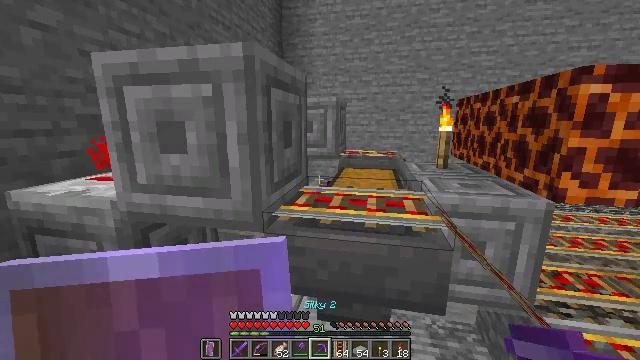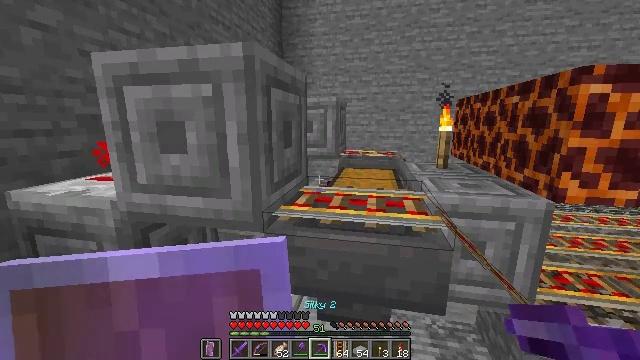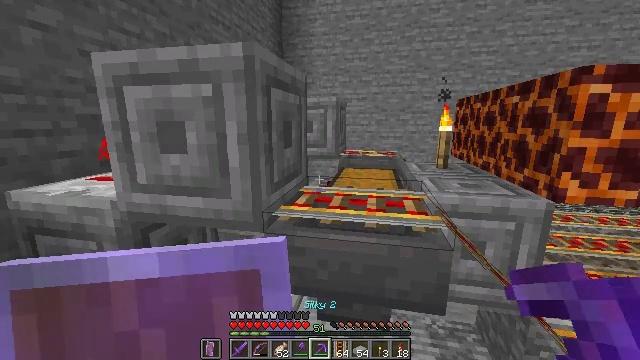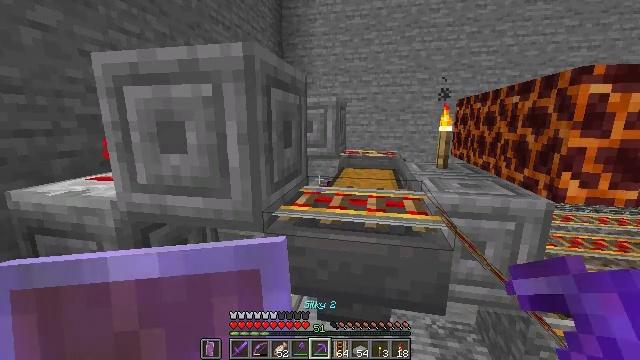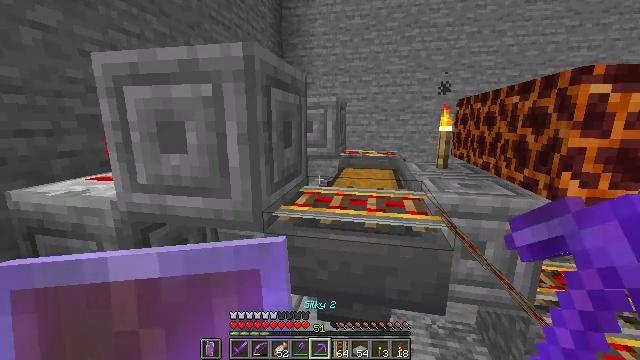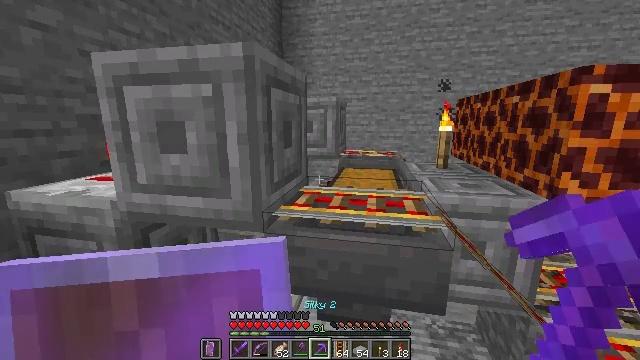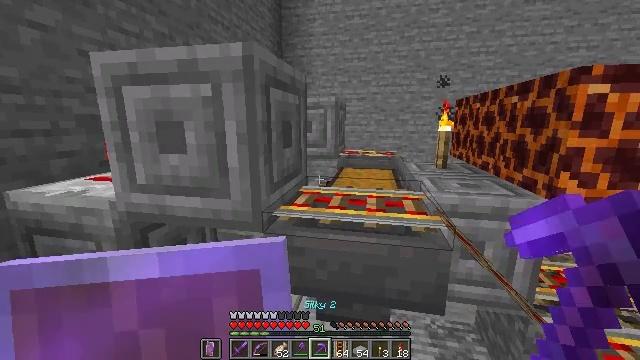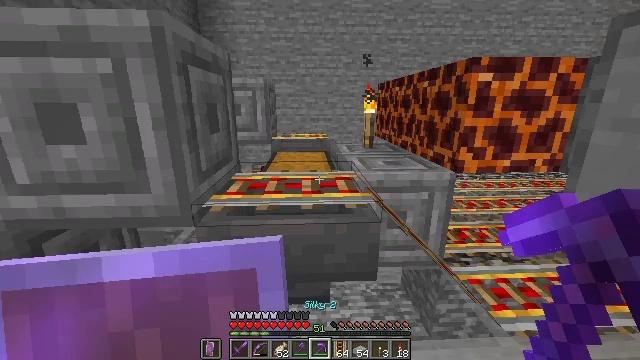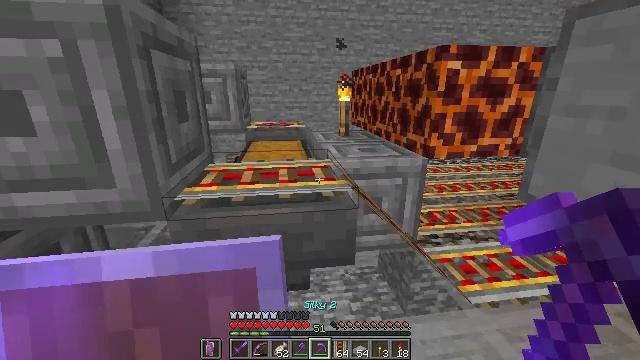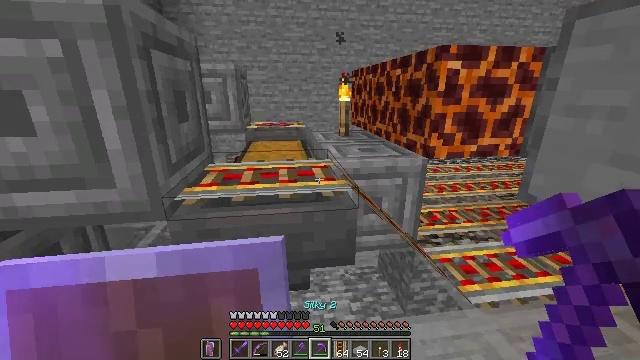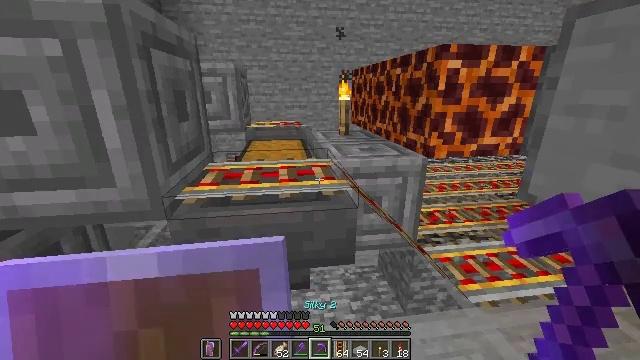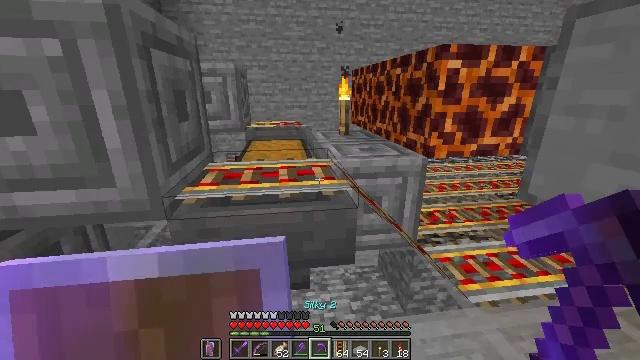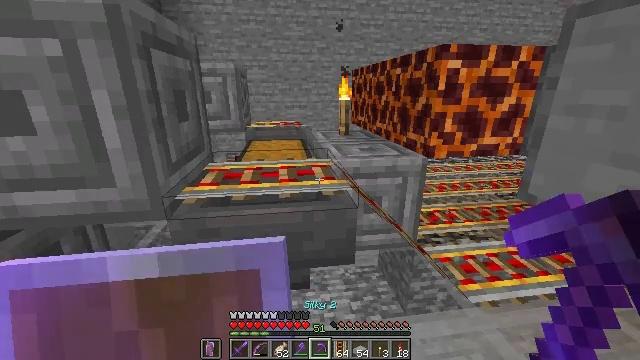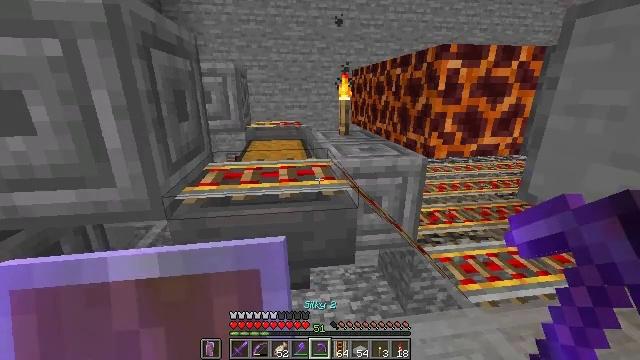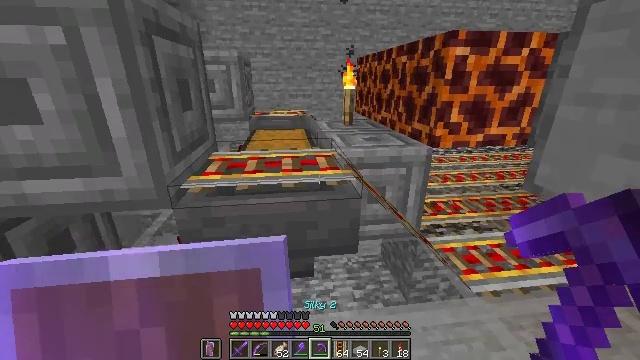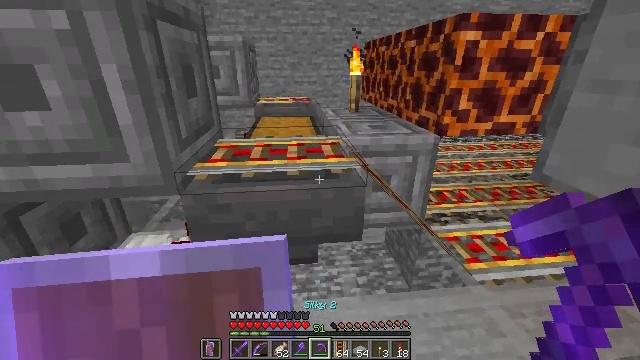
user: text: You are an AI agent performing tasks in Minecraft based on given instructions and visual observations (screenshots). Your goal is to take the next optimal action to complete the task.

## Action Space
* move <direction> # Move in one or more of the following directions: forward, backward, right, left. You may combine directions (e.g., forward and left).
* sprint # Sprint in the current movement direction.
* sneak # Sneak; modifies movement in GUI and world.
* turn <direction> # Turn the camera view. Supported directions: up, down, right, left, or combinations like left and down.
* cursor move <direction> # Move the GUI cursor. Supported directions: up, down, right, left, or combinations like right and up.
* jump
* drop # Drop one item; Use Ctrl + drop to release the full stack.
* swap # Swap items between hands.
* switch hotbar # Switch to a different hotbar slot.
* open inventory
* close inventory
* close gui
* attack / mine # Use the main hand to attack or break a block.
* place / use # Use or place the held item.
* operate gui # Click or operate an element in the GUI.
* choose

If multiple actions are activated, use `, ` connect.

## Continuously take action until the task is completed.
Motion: motion action
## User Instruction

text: Mine the powered rail from the track.
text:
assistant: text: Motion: no_op
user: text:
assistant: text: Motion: no_op
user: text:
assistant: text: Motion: no_op
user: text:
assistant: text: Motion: no_op
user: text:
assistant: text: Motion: no_op
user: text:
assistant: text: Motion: no_op
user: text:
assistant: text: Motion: turn right and down
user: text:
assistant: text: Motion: turn right and down
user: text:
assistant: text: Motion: no_op
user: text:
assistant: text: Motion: no_op
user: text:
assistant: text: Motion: no_op
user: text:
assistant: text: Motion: no_op
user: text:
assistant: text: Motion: no_op
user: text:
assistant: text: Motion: turn down
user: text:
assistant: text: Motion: turn left and down
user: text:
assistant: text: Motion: turn left and down
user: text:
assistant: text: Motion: turn left
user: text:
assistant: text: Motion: turn left
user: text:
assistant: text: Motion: turn left and up
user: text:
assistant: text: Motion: turn left and up
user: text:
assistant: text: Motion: no_op
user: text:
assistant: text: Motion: turn up
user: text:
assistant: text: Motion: turn right and up
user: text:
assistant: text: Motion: no_op
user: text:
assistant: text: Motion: no_op
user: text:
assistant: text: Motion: no_op
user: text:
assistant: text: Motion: no_op
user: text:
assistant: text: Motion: no_op
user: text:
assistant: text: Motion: no_op
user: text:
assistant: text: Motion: no_op